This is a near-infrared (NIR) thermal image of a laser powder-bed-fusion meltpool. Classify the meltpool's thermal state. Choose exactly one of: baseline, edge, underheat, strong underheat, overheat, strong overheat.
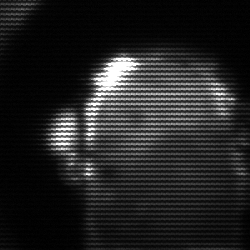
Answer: baseline